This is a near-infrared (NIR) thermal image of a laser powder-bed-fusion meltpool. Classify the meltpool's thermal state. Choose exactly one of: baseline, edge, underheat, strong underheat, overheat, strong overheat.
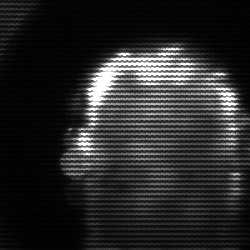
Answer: baseline